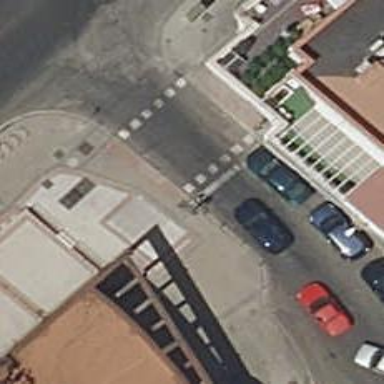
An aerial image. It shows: Crossing with traffic signals.